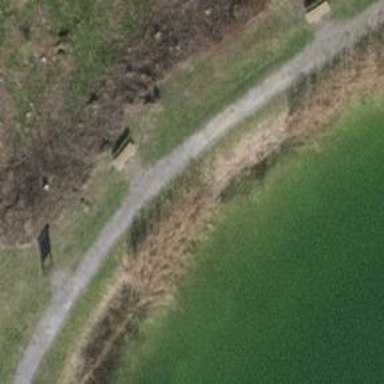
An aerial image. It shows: Bench.